Question: I just updated my project from TB2 to TB3 and I'm using this <URL> for picking date/times.
As you can see on that site, the calendar pops up if you click in the input field of it. This is how it used to work for me as wel before the upgrade. Now it looks like this:

The calendar is by default popped up, and the date's are still clickable but the input field does not get filled when you're done clicking the date and time. Even the 'ValidationMessageError' is by default visible (but for now, forget about that).
This is the mark up I use:
'''
<div class="input-group date" id="datetimepicker1" data-date-format="yyyy-mm-dd hh:ii">
<input class="form-control" size="16" type="text" id="StartDate" name="StartDate" />
<span class="input-group-addon"><i class="glyphicon glyphicon-remove"></i></span>
<span class="input-group-addon"><i class="glyphicon glyphicon-th"></i></span>
</div>
<br />
<div class="input-group date" id="datetimepicker2" data-date-format="yyyy-mm-dd hh:ii">
<input class="form-control" size="16" type="text" id="EndDate" name="EndDate" />
<span class="input-group-addon"><i class="glyphicon glyphicon-remove"></i></span>
<span class="input-group-addon"><i class="glyphicon glyphicon-th"></i></span>
</div>
'''
This mark up is different from the mark up on the <URL>.
This is my header mark up:
'''
<head>
<meta charset="utf-8" />
<title>@ViewBag.Title - My ASP.NET MVC Application</title>
<meta name="viewport" content="width=device-width" />
<meta http-equiv="X-UA-Compatible" content="IE=edge">
@Scripts.Render("~/bundles/modernizr")
@Scripts.Render("~/bundles/jquery")
<link href="//netdna.bootstrapcdn.com/bootstrap/3.0.0/css/bootstrap.min.css" rel="stylesheet">
<link href="//netdna.bootstrapcdn.com/bootstrap/3.0.0/css/bootstrap-glyphicons.css" rel="stylesheet">
<link href="@Url.Content("~/Content/site.css")" rel="stylesheet" type="text/css" />
<link href="@Url.Content("~/Content/chosen.css")" rel="stylesheet" type="text/css" />
<link href="@Url.Content("~/Content/datetimepicker.css")" rel="stylesheet" type="text/css" />
<script src="//netdna.bootstrapcdn.com/bootstrap/3.0.0/js/bootstrap.min.js"></script>
<script src="@Url.Content("~/Scripts/MicrosoftAjax.js")" type="text/javascript"></script>
<script src="@Url.Content("~/Scripts/MicrosoftMvcAjax.js")" type="text/javascript"></script>
<script src="@Url.Content("~/Scripts/chosen.jquery.min.js")" type="text/javascript"></script>
<script src="@Url.Content("~/Scripts/bootstrap-datetimepicker.js")" type="text/javascript"></script>
<script type="text/javascript" lang="javascript">
$(document).ready(function () {
$(".chzn-select").chosen();
});
</script>
</head>
'''
One of the stackoverflow posts lead me to <URL> needs the 'dropdowns.less' and 'sprites.less' too for it to work.
If anyone could help me out with my messed up layout, I'd really appreciate it!
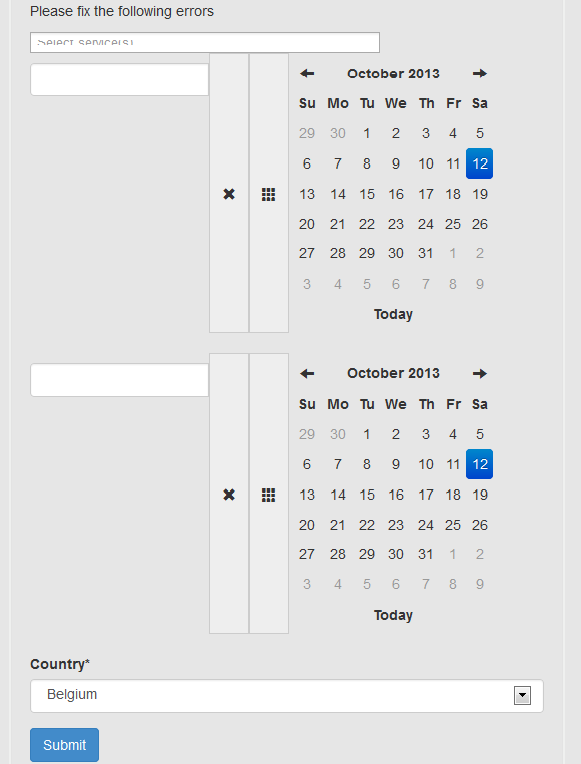
Answer: I read that actually the bootstrap-datetimepicker is not compatible with boostrap3.
See: <URL>
You can use a fixed fork (not official) or try another datetimepicker like: <URL>